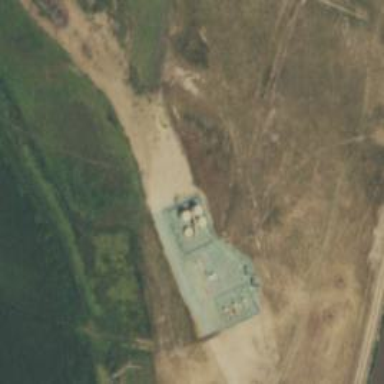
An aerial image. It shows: Storage tank with man-made structure.